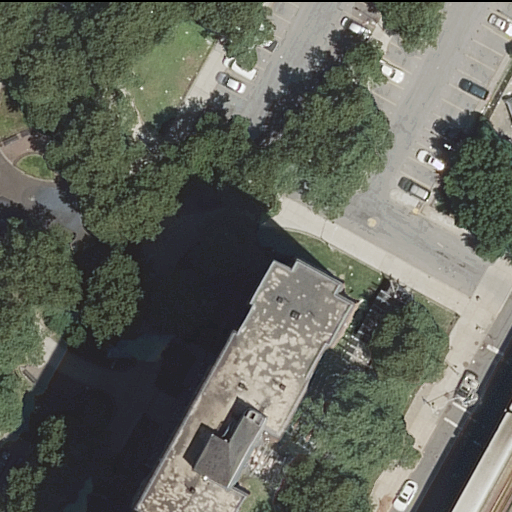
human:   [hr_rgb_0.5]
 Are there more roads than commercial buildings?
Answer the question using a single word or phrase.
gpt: yes

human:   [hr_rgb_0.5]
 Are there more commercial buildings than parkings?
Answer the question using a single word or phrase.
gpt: no

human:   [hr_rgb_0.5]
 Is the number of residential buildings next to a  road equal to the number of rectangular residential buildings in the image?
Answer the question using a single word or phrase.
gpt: no

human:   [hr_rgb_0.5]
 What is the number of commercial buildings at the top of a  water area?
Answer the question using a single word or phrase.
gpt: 0

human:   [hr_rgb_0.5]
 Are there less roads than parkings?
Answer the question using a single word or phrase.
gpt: no

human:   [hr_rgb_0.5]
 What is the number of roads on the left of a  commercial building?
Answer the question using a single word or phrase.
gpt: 0

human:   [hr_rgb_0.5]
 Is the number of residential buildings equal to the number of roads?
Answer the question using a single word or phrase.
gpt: no

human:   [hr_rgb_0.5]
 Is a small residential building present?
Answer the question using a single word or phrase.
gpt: no

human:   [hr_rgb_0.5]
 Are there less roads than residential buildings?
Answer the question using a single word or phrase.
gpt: no

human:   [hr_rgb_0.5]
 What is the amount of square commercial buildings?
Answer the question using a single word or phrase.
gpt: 0

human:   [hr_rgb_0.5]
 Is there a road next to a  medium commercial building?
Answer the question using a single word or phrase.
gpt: no

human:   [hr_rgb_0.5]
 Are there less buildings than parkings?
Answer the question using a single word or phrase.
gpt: no

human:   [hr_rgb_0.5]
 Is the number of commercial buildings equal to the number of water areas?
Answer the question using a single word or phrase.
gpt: yes

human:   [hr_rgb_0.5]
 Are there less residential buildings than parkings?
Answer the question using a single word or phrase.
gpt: no

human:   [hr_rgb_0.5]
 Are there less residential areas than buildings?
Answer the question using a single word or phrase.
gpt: yes

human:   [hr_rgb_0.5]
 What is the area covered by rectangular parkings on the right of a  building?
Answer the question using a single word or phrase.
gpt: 0m2

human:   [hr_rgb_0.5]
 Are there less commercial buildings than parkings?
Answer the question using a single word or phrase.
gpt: yes

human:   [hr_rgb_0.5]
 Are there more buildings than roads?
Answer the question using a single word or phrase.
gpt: no

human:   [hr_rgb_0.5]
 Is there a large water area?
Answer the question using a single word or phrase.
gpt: no

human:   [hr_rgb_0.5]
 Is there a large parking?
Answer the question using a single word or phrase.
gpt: yes

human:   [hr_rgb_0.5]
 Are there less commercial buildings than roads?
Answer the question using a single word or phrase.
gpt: yes

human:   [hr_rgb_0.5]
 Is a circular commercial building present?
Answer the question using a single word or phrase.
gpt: no

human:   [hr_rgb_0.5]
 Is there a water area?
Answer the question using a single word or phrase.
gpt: no

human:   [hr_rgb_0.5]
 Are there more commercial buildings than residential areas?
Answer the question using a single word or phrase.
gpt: no

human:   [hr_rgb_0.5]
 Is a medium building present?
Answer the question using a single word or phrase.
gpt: yes

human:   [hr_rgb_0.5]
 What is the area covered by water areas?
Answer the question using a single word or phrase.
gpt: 0m2

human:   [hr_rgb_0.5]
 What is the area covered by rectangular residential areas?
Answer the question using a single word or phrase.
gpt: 9625m2

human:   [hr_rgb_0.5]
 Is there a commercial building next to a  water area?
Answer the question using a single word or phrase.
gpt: no

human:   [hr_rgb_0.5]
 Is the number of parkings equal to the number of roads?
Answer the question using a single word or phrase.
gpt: no

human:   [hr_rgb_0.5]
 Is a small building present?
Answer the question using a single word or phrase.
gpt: no

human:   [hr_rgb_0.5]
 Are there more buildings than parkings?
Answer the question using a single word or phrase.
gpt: no

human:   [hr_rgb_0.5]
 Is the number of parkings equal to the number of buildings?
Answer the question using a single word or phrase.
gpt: yes

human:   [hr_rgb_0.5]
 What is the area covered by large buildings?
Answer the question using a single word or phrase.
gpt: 917m2

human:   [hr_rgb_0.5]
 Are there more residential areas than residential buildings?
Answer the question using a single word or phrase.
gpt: no

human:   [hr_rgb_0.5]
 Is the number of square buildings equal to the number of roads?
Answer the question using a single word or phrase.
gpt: no

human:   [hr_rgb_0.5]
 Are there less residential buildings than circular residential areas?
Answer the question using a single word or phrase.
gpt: no